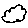
Label: cloud